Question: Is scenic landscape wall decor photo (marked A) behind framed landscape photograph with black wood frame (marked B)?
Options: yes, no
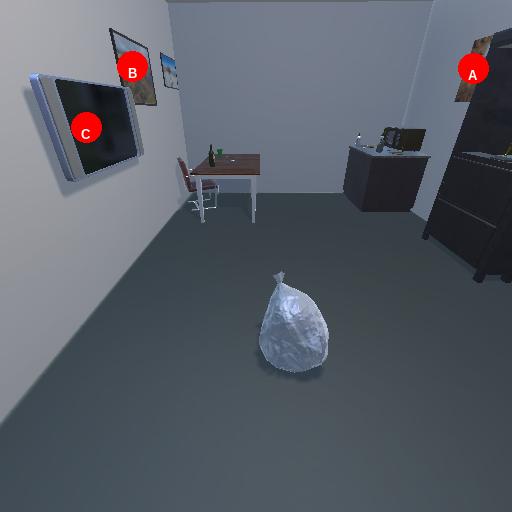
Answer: yes